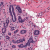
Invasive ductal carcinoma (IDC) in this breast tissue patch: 0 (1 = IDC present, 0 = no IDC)